Question: I'm working on the UI of an internal administrative web application which enables you to manage different kinds of data (in our example - people). Some of the screens consist of a header, containing the basic informations of the person, and a form for making changes.
Example markup (without styling):
'''
<header>
<h1>John Doe</h1>
<img src="johndoe.jpg" alt="Profile picture"/>
<div>Group X</div>
<div>London, UK</div>
<div>01.01.1970</div>
<div>some kind of ID (example: X920EDY)</div>
</header>
'''

I want to improve the accessibility of our application by using semantic markup, but can't figure out which HTML tags should be used in the header area. I'd use an '<h1>' for the title ("John Doe") and an '' for the image, but I'm not sure what to use for the rest of the content.
The text on the right ("Group X") visually looks like a heading, but it doesn't feel right to use an '<h2>' here, as <URL> and there is no grouped content that belongs to that text.
The texts underneath the title are currently defined as '<div>' -- it also doesn't feel right because <URL>.
Does anyone have a better idea?
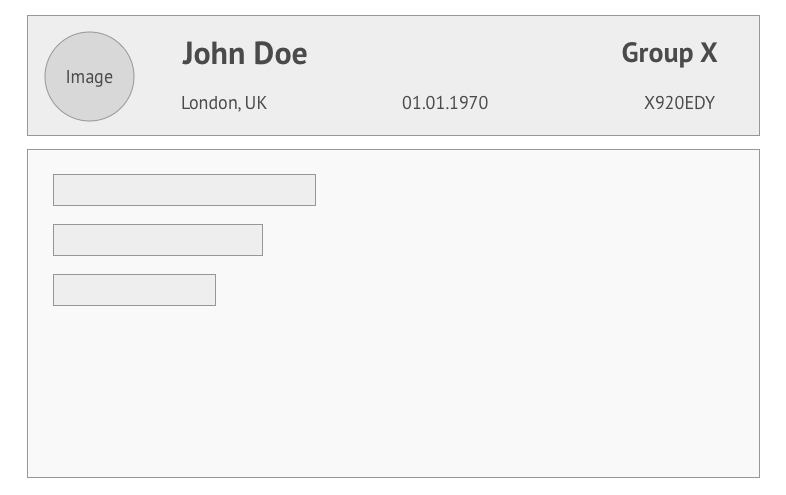
Answer: A list here would be the best solution, imo. It won't convey semantically similar items, but it will gather under one hood, so to say, all the info about John Doe.
You may do a '<ul>', but if for some reason you want to keep your 'div's, you may do so and add appropriate ARIA for the list, shown below.
One more thing: As far as I can see (with sighted help), the ID thing is related to the group X. I.e., the data go like this: John Doe, London, birthdate, group x, ID. If I'm right, you need to change the place of your 'div's , as most screen readers order the page as it is laid out in the code.
So, the final solution without changing your markup, except for adding an outer 'div' for the list:
'''
<div role="list">
<div role="listitem">London, UK</div>
<div role="listitem">01.01.1970</div>
<div role="listitem">Group X</div>
<div role="listitem">some kind of ID (example: X920EDY)</div>
</div>
'''